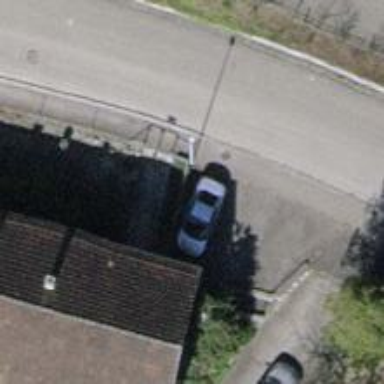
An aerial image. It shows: Sidewalk along the footway.